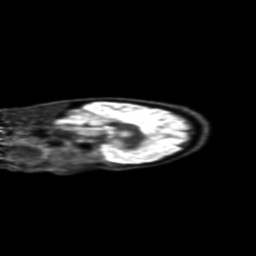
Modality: PET
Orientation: sagittal
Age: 63
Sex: male
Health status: ill